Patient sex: F
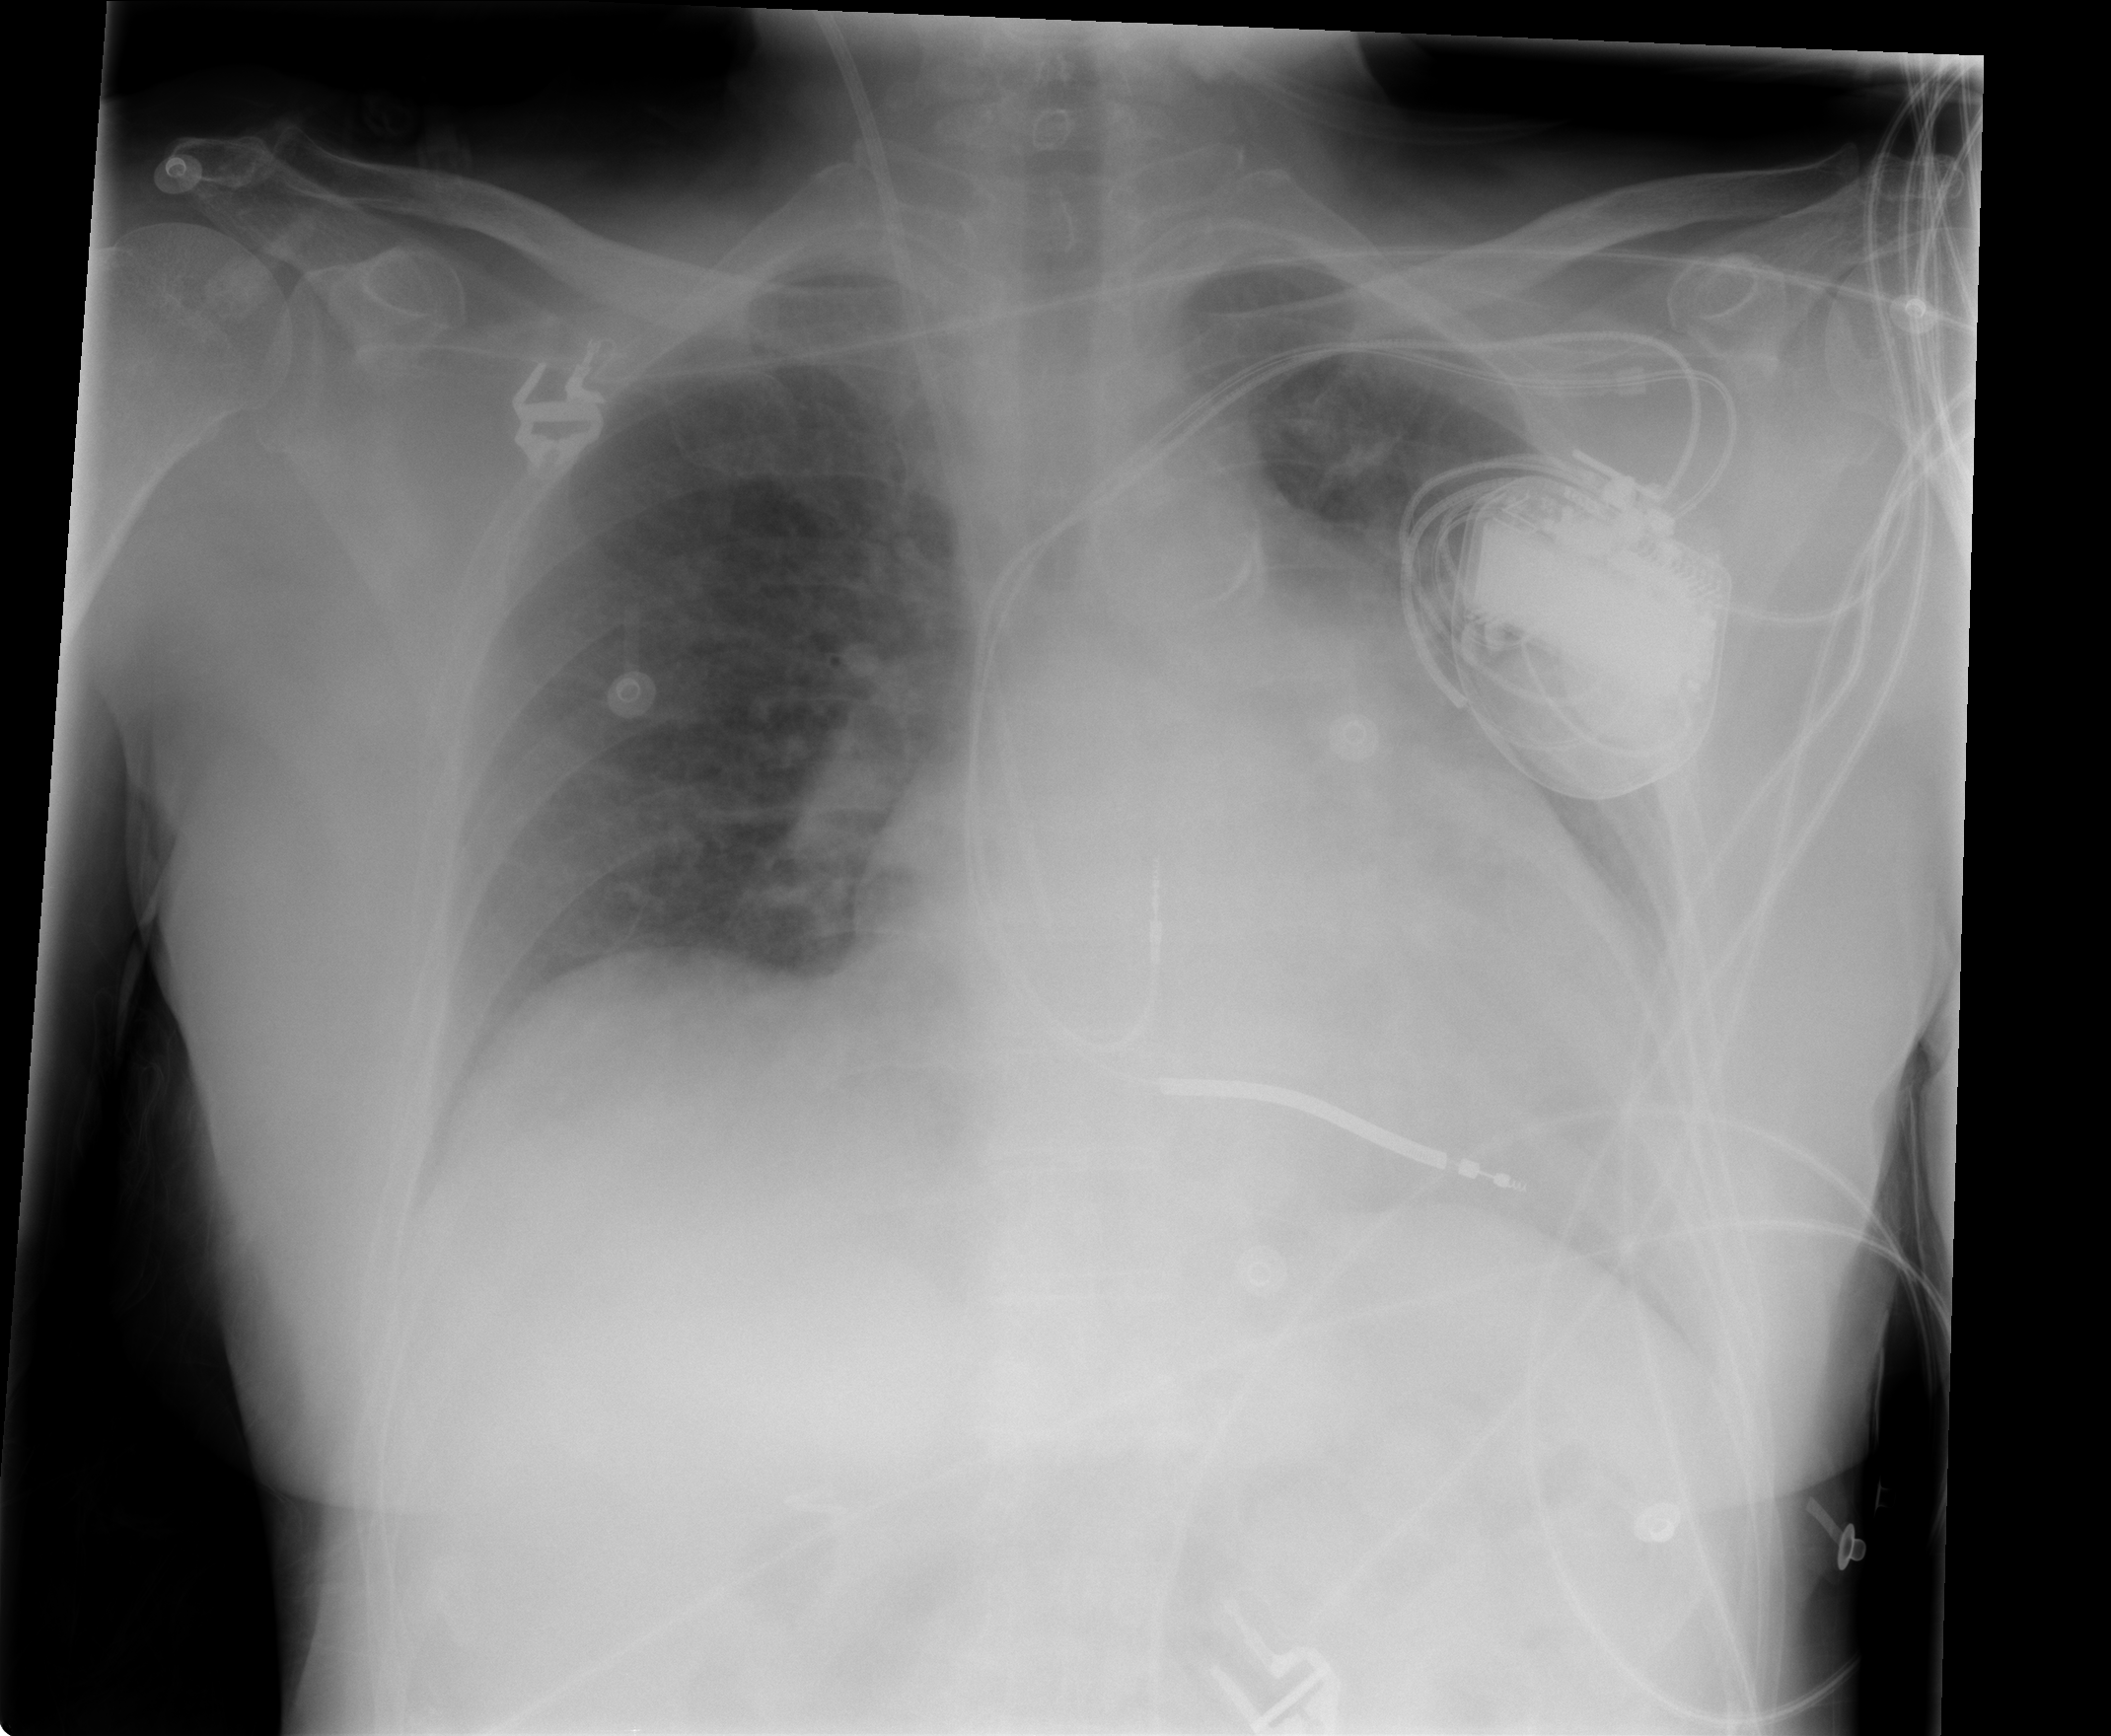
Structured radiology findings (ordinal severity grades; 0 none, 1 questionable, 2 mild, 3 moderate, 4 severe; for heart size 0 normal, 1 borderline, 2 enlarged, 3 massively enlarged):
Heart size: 3
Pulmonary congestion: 0
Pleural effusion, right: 0
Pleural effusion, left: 1
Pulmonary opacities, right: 0
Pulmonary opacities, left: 0
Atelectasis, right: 0
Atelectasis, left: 0